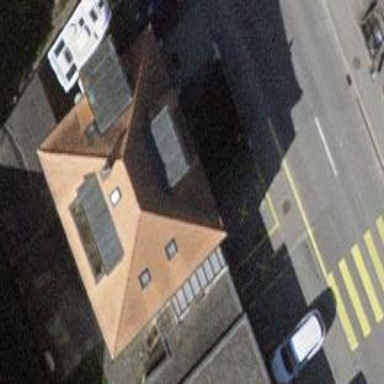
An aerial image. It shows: Part of house building.